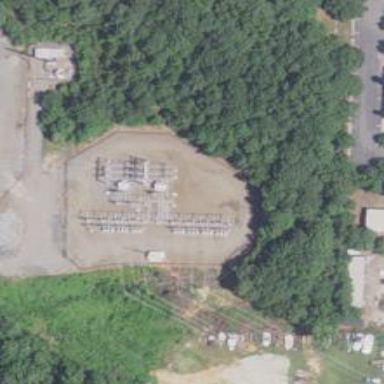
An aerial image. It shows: Distribution substation surrounded by fence.